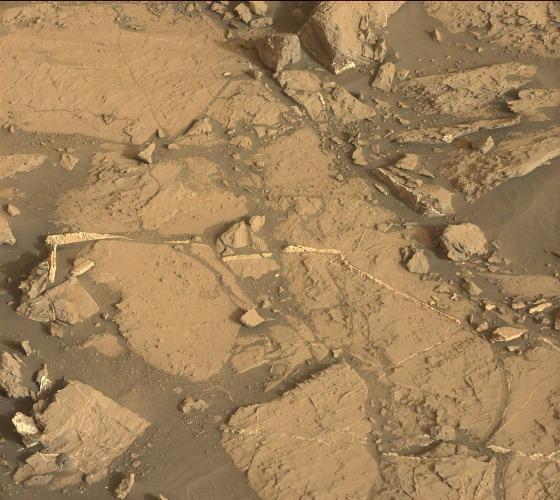
Terrain classes present: Bedrock, Gravel / Sand / Soil, Rock, Shadow